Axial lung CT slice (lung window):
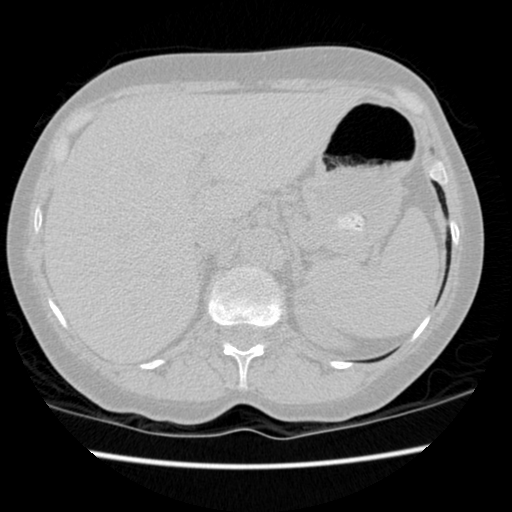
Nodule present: no